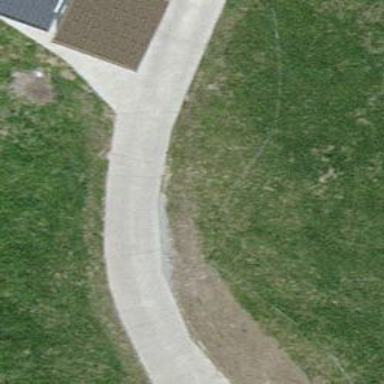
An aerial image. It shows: Well-maintained track road with grade 1 tracktype.